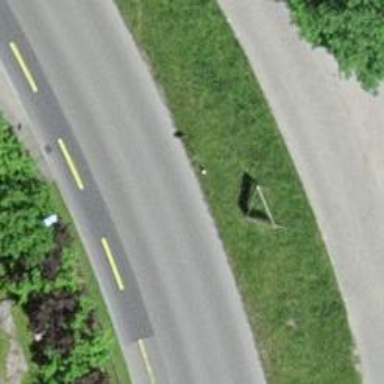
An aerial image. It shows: Secondary road with asphalt surface. There is dedicated cycle lane on the left side.